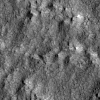
Atmospheric dust classification: not_dusty